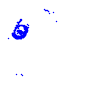
Particle: proton